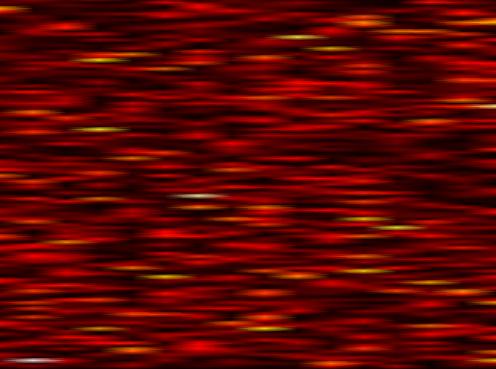
Label: FBMC